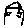
Label: house